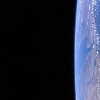
Label: space